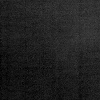
Atmospheric dust classification: dusty